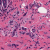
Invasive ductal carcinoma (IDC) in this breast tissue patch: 0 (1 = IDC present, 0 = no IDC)